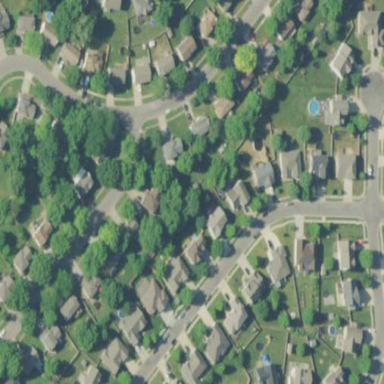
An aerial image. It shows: Residential area consisting of single-family homes.